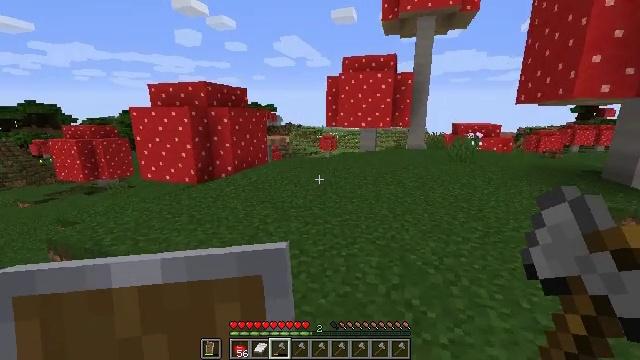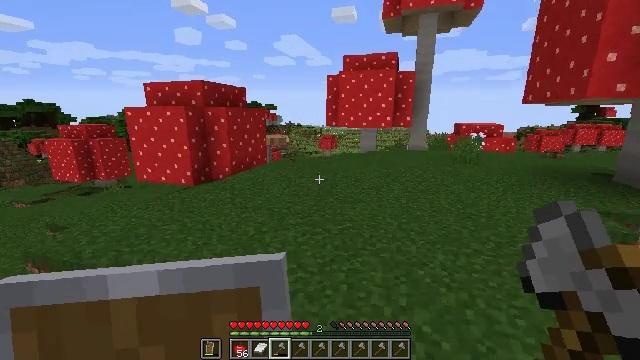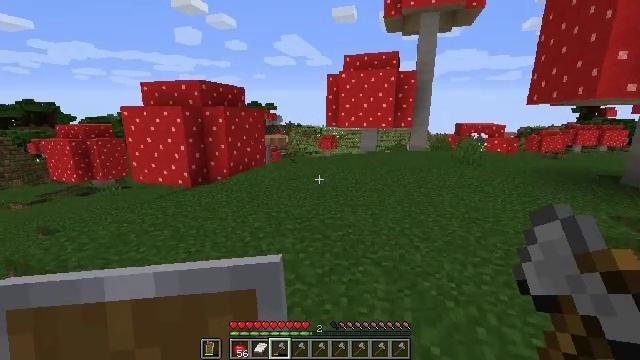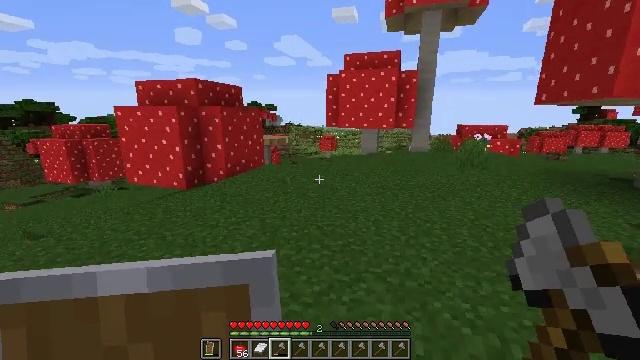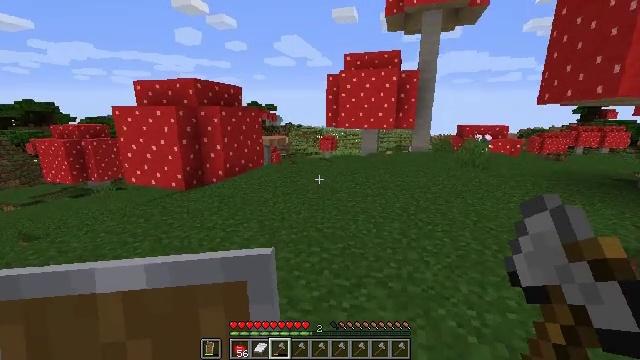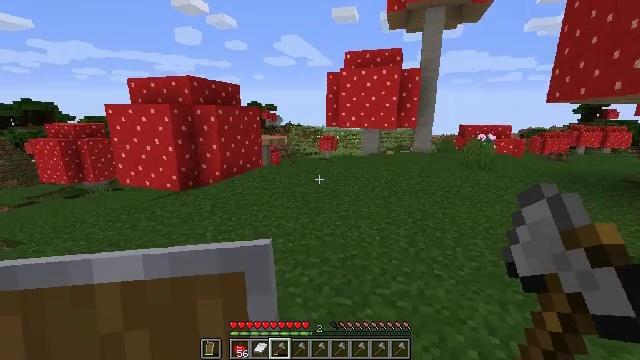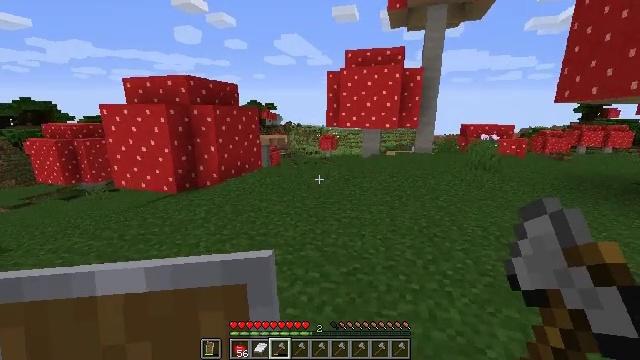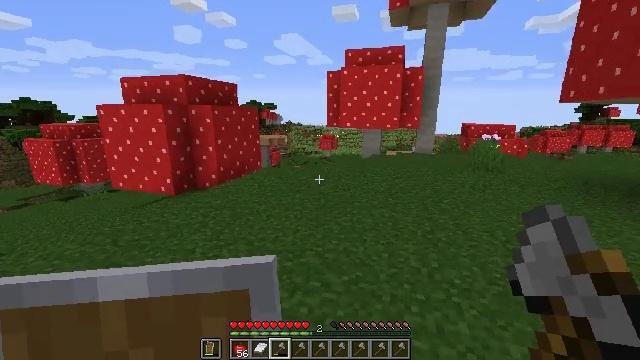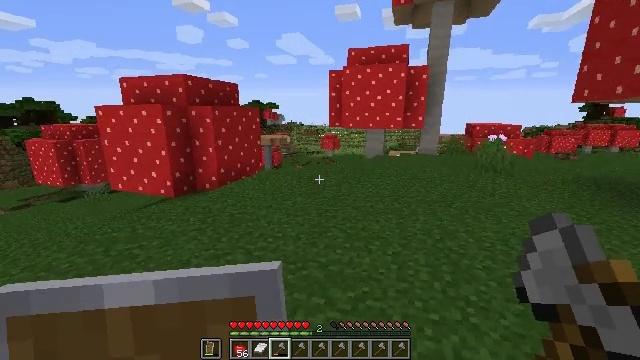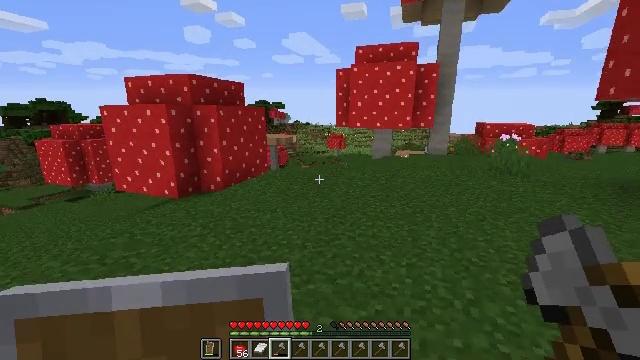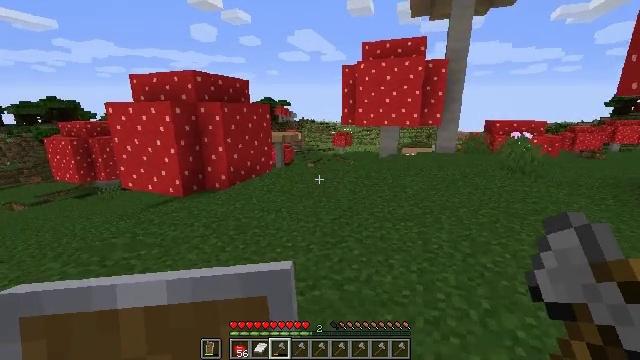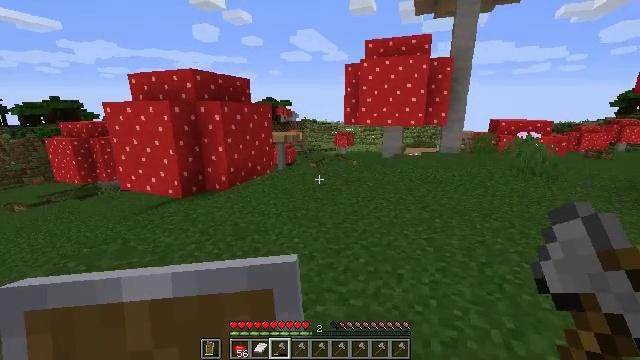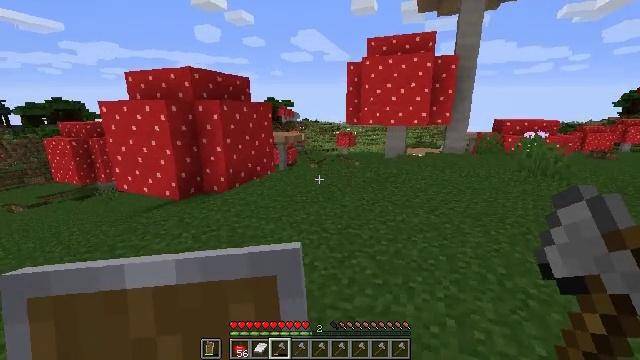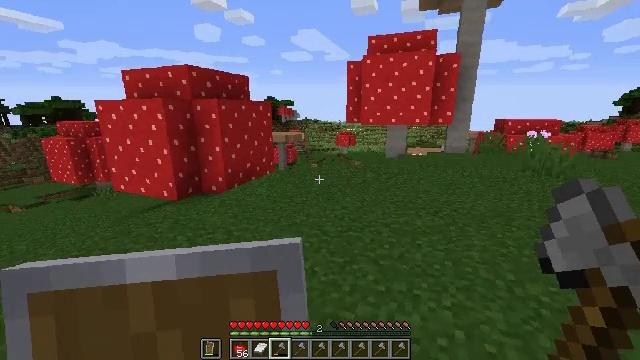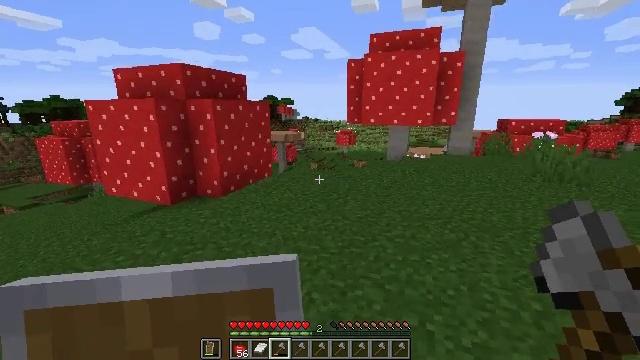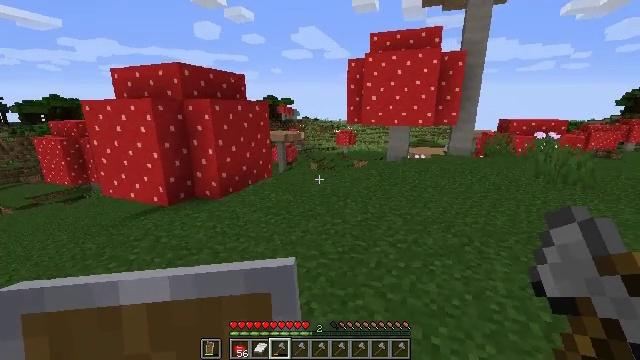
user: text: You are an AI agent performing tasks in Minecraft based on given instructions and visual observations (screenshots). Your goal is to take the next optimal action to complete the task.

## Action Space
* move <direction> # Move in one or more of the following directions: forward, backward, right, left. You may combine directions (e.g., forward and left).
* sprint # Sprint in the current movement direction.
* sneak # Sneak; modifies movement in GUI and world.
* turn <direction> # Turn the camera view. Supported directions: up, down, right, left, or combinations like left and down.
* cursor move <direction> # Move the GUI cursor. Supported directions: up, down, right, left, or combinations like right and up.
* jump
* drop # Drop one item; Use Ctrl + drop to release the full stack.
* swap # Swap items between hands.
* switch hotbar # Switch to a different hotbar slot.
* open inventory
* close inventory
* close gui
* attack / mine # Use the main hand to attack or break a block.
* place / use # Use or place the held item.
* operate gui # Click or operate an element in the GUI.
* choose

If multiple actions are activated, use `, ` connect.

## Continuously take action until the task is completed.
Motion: motion action
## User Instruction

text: Chop down the dark oak log.
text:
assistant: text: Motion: move forward
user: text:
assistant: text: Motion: move forward
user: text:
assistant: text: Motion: move forward
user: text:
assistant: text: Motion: move forward
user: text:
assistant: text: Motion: move forward
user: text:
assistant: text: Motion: move forward
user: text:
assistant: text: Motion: move forward
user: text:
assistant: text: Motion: move forward
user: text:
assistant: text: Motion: move forward, turn left
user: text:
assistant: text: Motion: move forward, turn left
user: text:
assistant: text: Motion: move forward
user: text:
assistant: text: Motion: move forward
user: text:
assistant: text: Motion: move forward
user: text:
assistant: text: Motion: move forward
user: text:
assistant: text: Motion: move forward
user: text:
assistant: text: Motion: move forward
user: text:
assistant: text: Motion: move forward
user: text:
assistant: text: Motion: move forward
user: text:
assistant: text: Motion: move forward
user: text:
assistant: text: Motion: move forward
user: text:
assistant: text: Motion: move forward
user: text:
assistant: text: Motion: move forward
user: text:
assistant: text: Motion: move forward
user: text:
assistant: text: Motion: move forward
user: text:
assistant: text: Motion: move forward
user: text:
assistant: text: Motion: move forward
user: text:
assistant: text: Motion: move forward
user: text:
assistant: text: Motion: move forward
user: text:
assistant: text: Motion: move forward
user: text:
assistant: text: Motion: move forward